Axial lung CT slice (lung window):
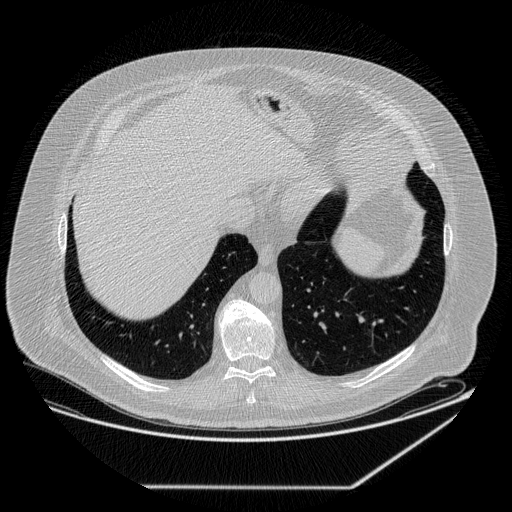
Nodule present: no